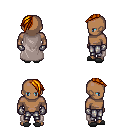
a pixel art fantasy rpg character, male body template, human, dark skin, gray cape, metal pants, dark blonde long mohawk hairstyle, metal gloves, gray slippers, four views (front, back, left, right), 2x2 character sprite sheet, small pixel art, hard edges, no anti-aliasing